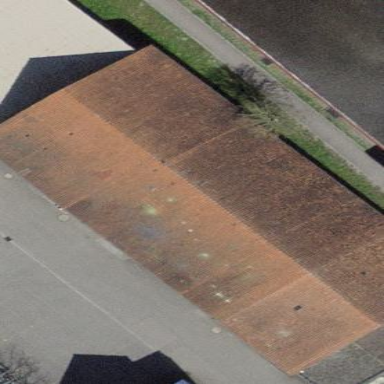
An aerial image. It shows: Building with tile roof.